Field crop: maize
Growth stage: 2
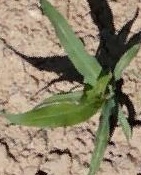
Species: maize